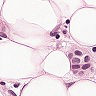
Metastatic tissue present: yes